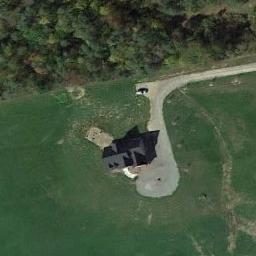
Label: residential